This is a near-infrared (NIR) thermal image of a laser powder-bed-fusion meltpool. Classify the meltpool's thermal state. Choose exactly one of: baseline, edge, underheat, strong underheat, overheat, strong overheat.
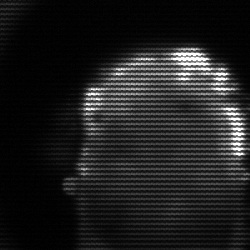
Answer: baseline